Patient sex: M
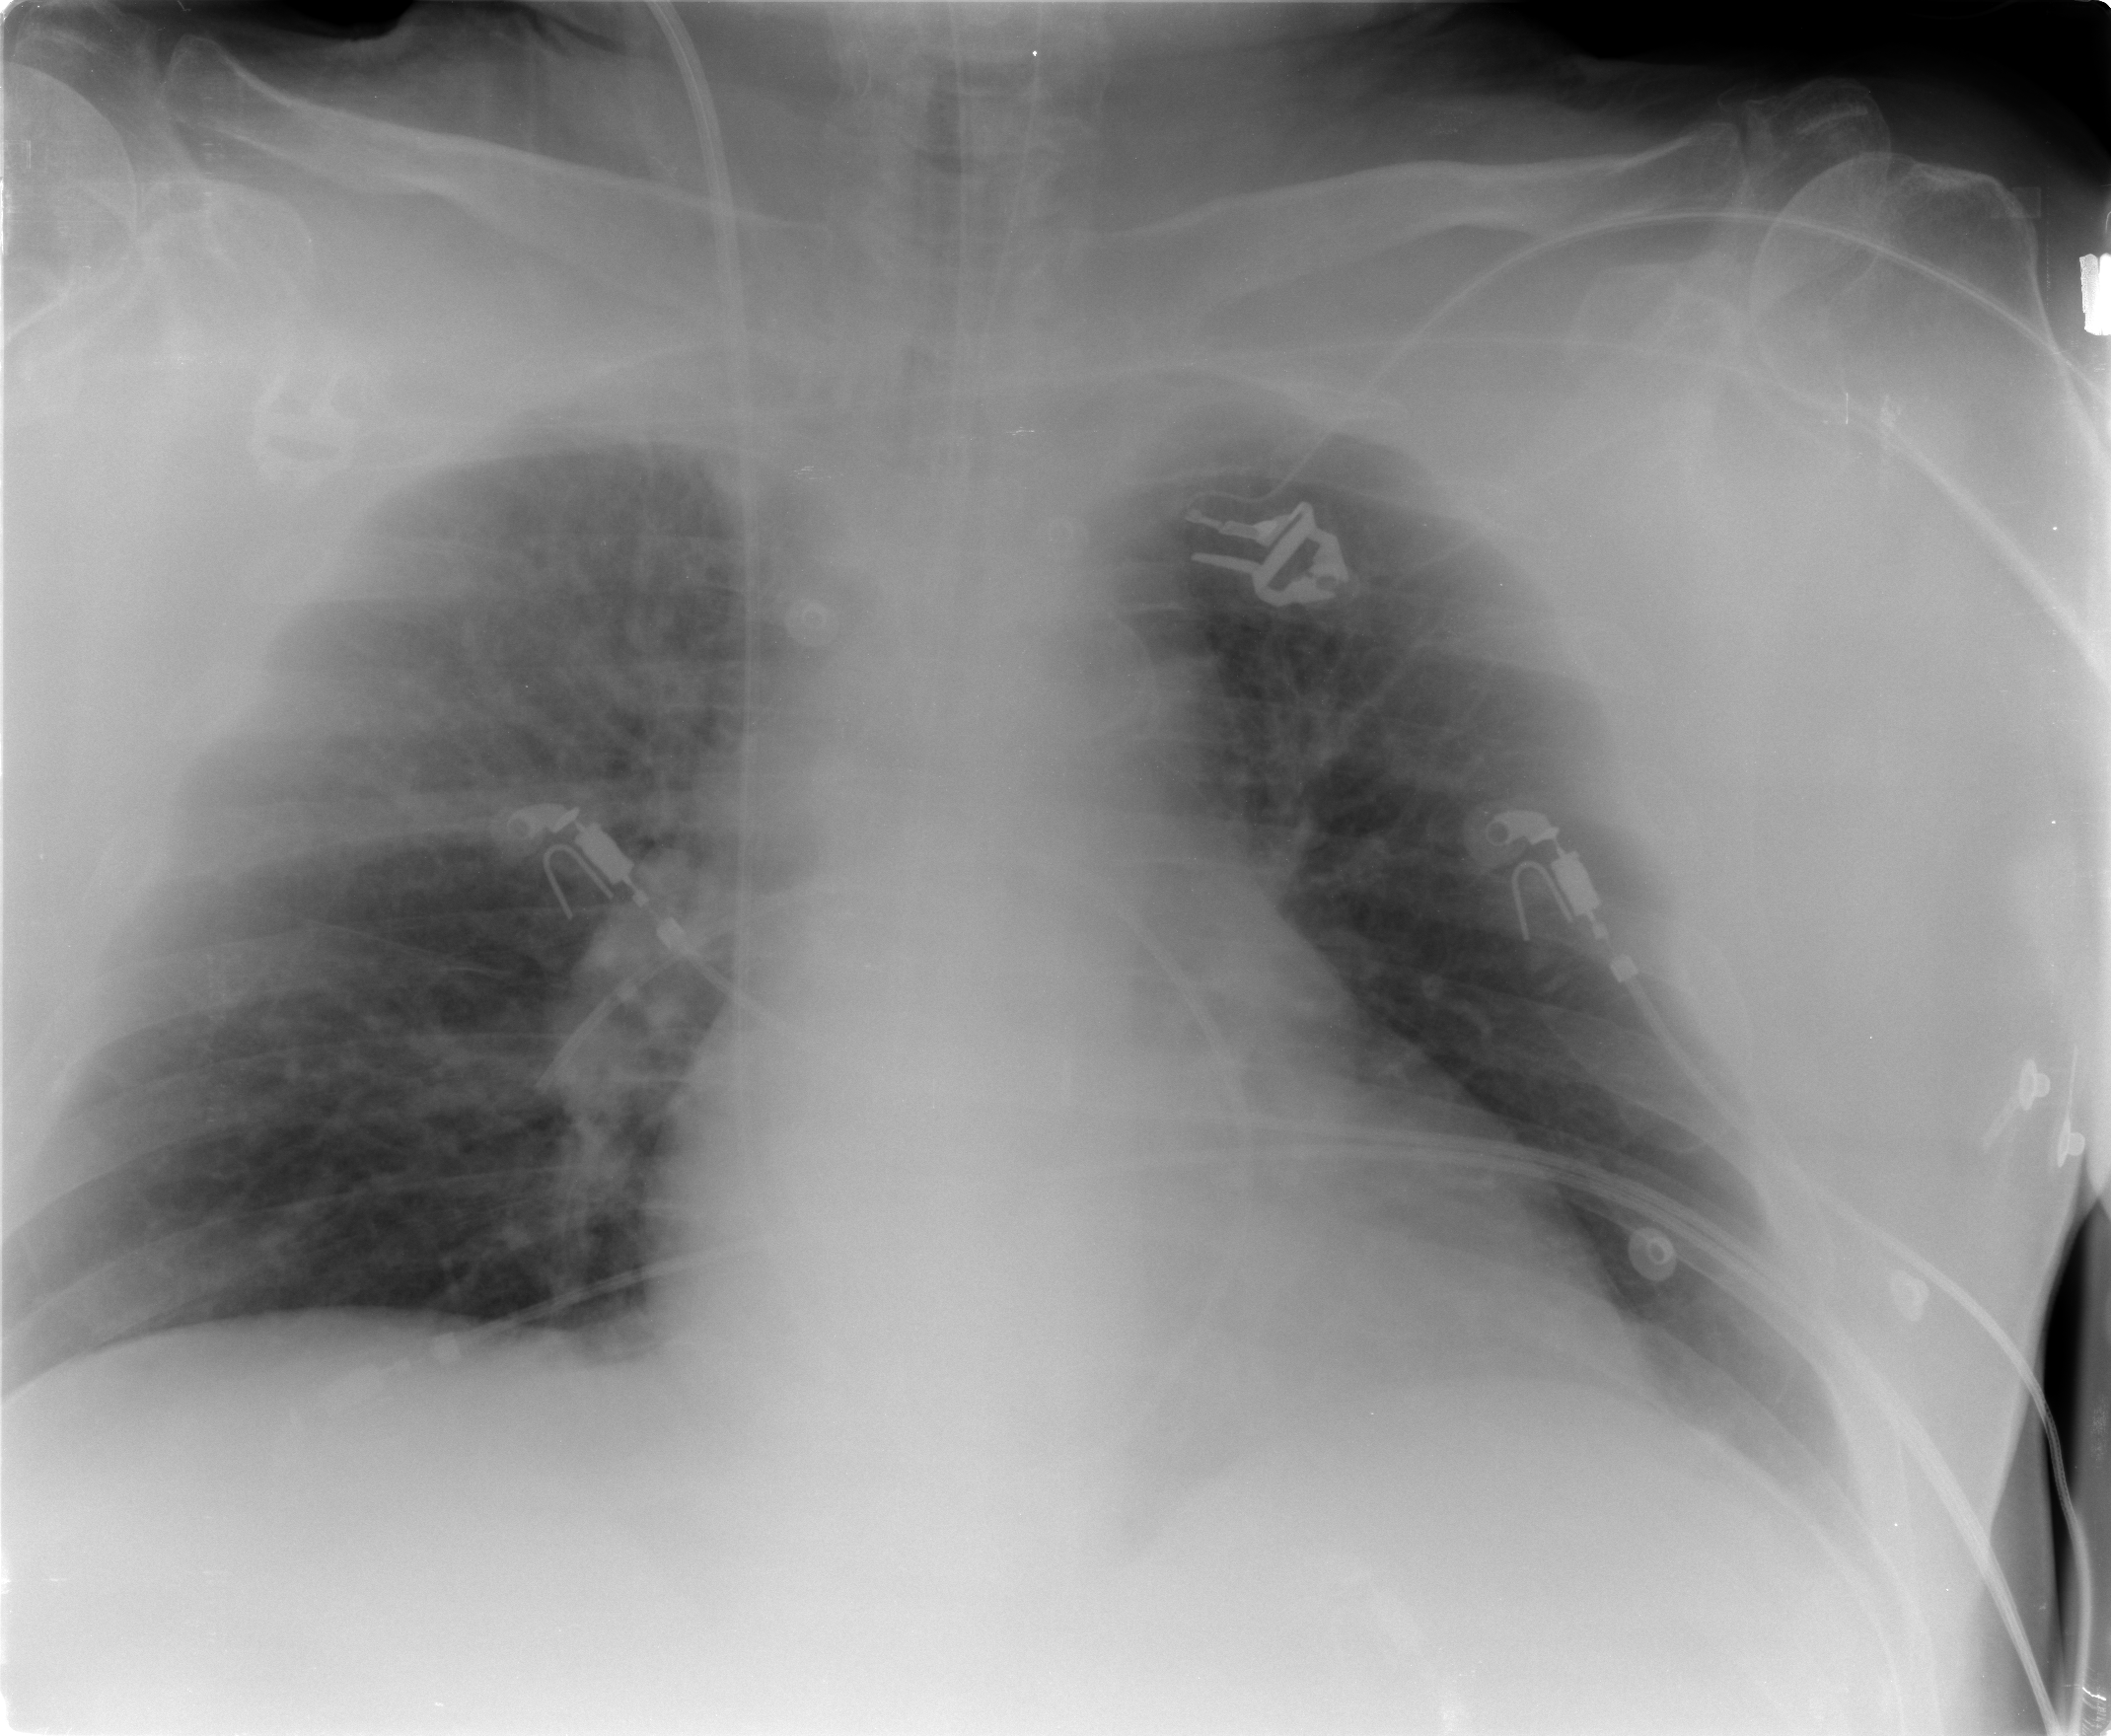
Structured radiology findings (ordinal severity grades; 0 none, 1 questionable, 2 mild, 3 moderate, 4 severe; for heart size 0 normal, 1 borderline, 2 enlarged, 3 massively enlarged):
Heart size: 2
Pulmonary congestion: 2
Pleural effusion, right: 0
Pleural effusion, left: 0
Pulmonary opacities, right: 0
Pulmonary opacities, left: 0
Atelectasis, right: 0
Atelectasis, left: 0